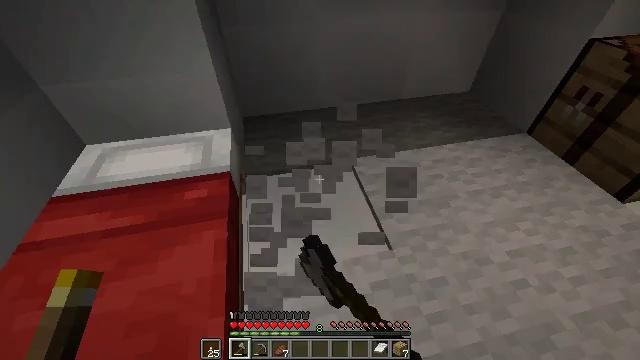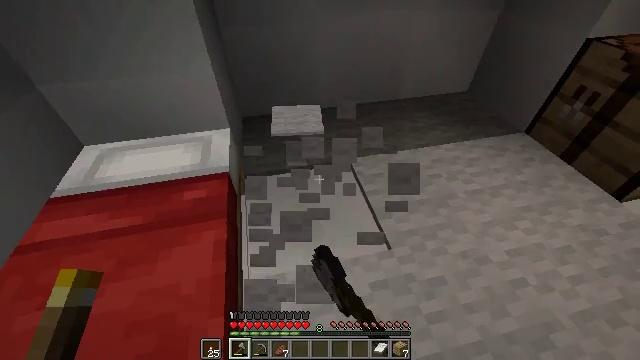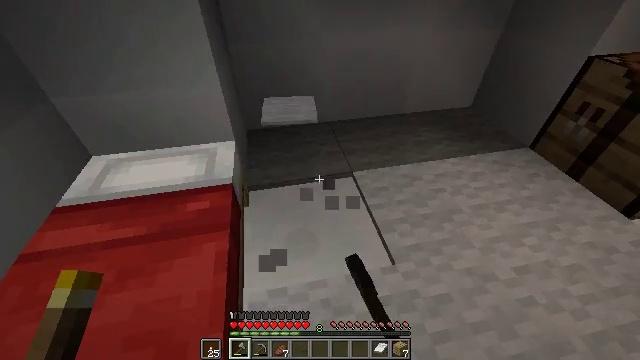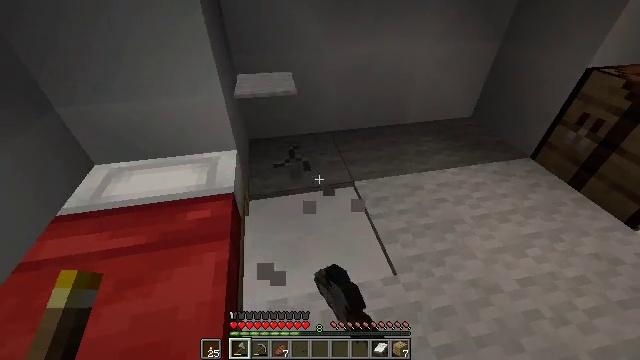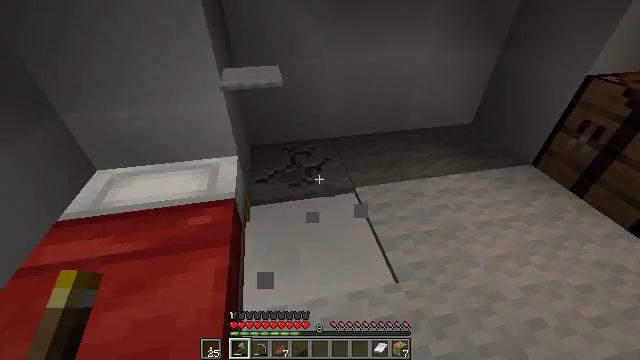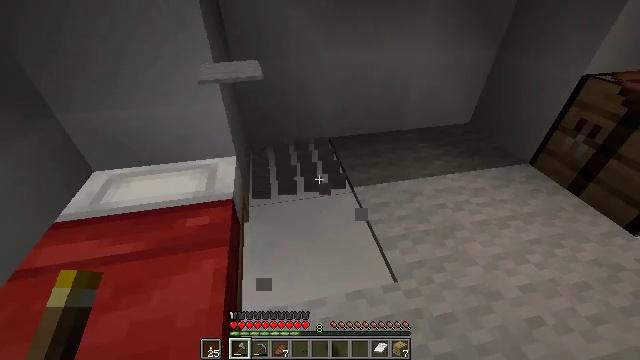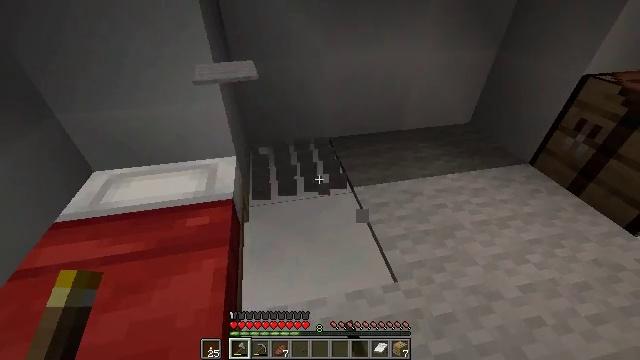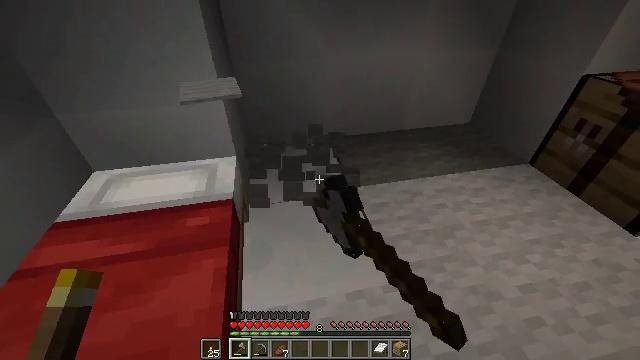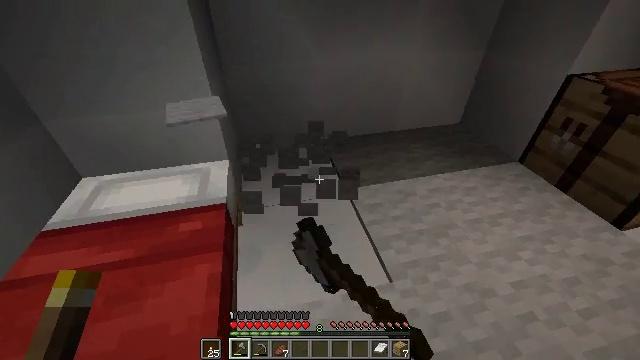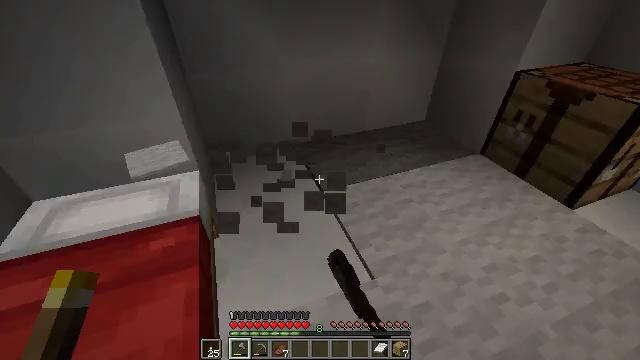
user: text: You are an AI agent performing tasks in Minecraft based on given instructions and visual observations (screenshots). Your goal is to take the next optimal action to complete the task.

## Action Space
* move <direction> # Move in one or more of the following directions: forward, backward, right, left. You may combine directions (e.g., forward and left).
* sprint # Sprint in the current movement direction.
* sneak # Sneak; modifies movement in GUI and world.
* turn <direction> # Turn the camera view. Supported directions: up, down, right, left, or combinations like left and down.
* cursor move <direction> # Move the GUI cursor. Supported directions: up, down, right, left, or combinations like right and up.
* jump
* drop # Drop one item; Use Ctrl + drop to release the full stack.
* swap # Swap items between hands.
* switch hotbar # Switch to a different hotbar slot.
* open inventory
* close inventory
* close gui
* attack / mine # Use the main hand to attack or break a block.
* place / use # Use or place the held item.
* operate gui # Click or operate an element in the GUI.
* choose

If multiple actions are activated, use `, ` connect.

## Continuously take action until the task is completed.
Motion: motion action
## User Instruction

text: Break the light gray carpet to remove it.
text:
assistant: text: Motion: attack / mine
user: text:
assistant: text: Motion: turn left and up, attack / mine
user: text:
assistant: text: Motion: turn up, attack / mine
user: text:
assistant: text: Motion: turn up, attack / mine
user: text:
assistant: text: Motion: attack / mine
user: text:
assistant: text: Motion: attack / mine
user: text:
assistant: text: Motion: attack / mine
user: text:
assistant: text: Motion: turn right, attack / mine
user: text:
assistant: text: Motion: turn right, attack / mine
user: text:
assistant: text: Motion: attack / mine